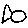
Label: fish